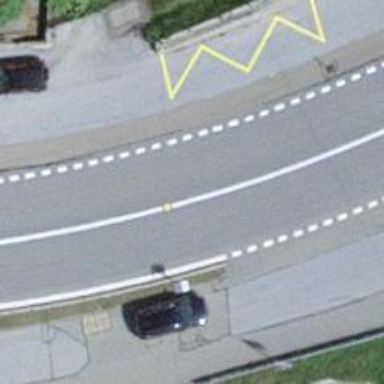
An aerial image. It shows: Asphalt road classified as primary highway.